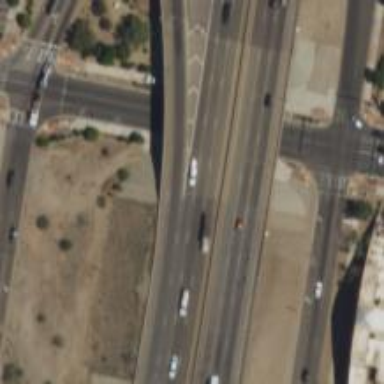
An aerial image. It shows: Bridge over motorway.